Aerial crown-view tile of a tropical tree (Barro Colorado Island, Panama), acquired 20241112:
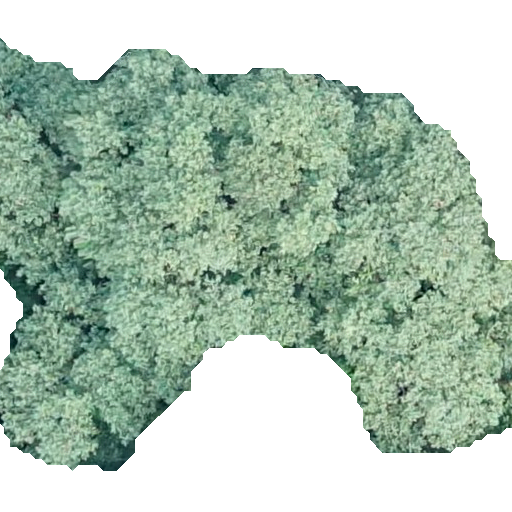
Species: Hieronyma alchorneoides
GBIF accepted scientific name: Hieronyma alchorneoides
Crown area: 301.526 m²